Field crop: maize
Growth stage: 1
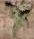
Species: atriplex